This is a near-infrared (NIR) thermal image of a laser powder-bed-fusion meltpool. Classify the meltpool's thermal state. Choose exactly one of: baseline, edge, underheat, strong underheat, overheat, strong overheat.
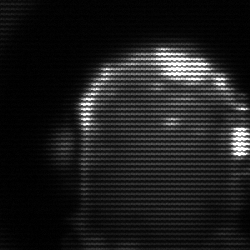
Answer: baseline